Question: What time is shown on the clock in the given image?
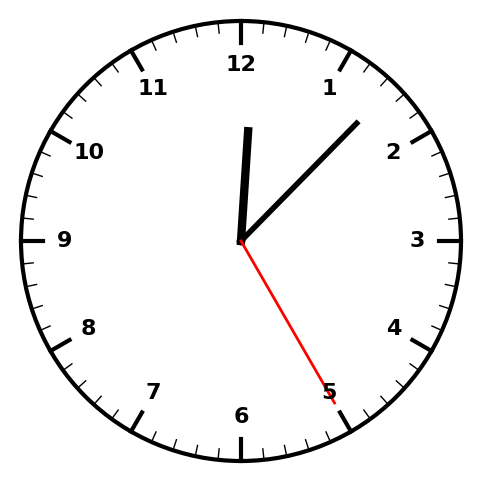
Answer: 12:07:25